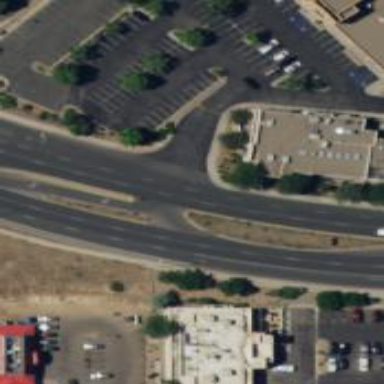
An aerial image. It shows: Secondary link road with asphalt surface.